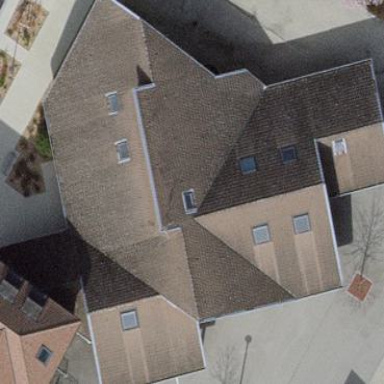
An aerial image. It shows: Part of building.